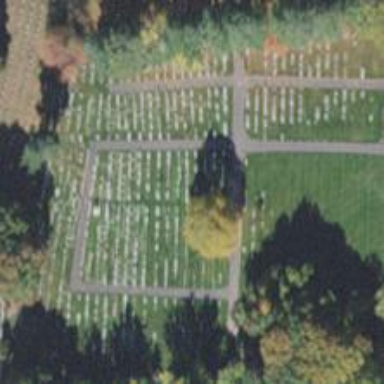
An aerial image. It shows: Cemetery.